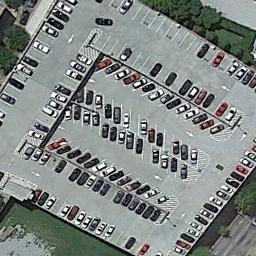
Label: parking_lot